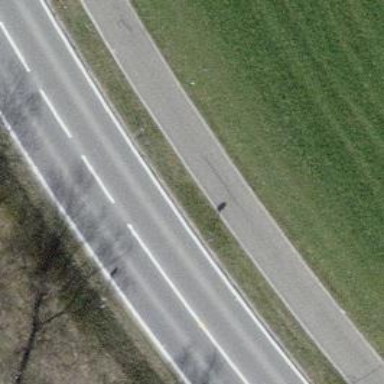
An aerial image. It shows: Secondary road with asphalt surface.